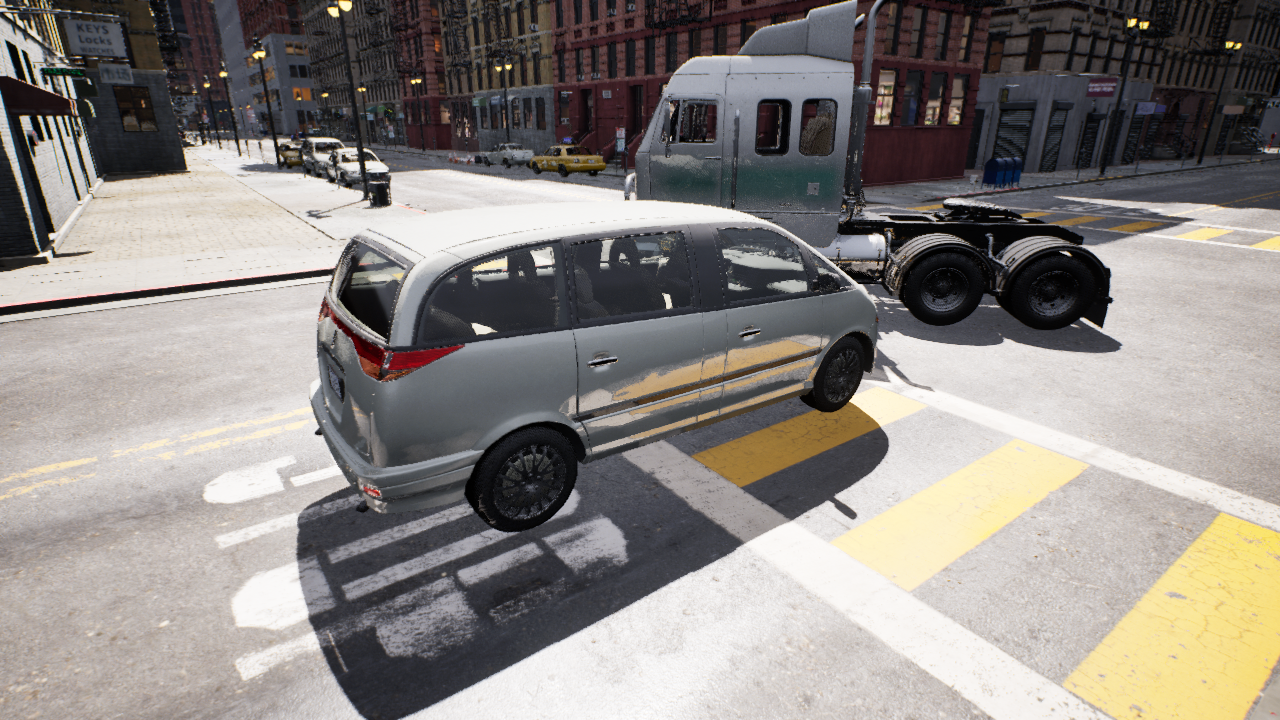
Venue: residential
Lighting: clear day
Vehicle rig: minivan